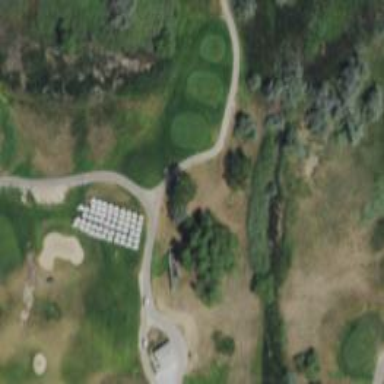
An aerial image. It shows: Well-maintained golf cart path.